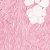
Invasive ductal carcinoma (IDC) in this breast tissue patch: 0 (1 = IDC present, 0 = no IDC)